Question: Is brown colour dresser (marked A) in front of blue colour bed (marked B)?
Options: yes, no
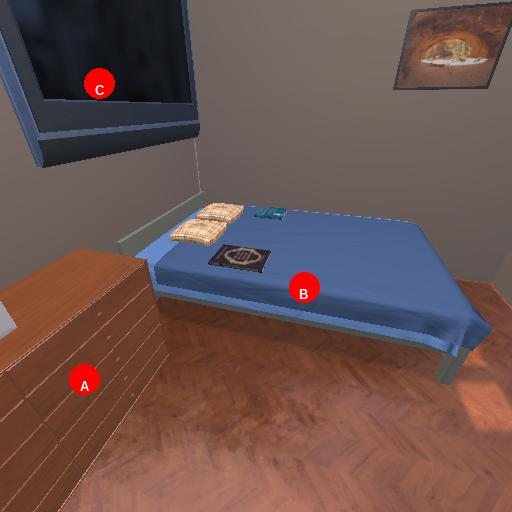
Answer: yes